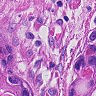
Metastatic tissue present: yes